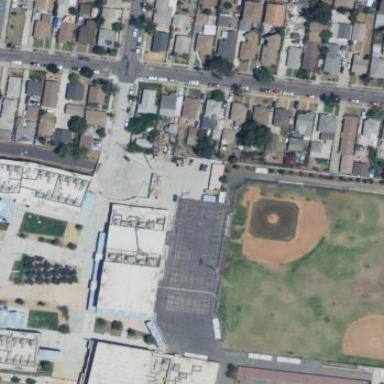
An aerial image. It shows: Baseball pitch for leisure land activities.